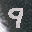
Label: 9